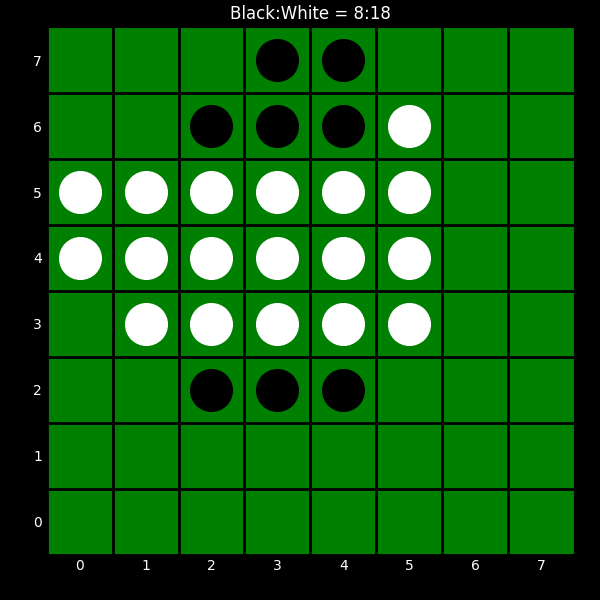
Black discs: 8
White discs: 18